Question: I have an Activity named 'whereActity' which has child dialogs as well. Now, I want to display this activity as a dialog for another activity.
How can I do that?

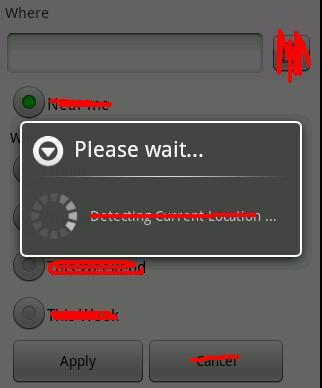
Answer: To start activity as dialog I defined it like this in 'AndroidManifest.xml':
'''
<activity android:theme="@android:style/Theme.Dialog" />
'''
Use this property inside your 'activity' tag to avoid that your Dialog appears in the recently used apps list
'''
android:excludeFromRecents="true"
'''
If you want to stop your dialog / activity from being destroyed when the user clicks outside of the dialog:
After 'setContentView()' in your 'Activity' use:
'this.setFinishOnTouchOutside(false);'
Now when I call 'startActivity()' it displays as a dialog, with the previous activity shown when the user presses the back button.
Note that if you are using 'ActionBarActivity' (or AppCompat theme), you'll need to use '@style/Theme.AppCompat.Dialog' instead.